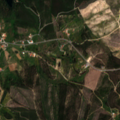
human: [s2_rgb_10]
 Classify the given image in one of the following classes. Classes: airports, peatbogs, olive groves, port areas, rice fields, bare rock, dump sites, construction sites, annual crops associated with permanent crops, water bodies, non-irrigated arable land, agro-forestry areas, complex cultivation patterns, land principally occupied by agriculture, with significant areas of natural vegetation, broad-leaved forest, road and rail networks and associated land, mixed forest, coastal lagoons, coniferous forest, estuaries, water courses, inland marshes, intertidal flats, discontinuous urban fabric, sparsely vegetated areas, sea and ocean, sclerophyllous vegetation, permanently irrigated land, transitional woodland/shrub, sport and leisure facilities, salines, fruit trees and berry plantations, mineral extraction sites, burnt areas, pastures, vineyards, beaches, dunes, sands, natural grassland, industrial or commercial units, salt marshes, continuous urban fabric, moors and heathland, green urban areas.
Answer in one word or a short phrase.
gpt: annual crops associated with permanent crops, land principally occupied by agriculture, with significant areas of natural vegetation, broad-leaved forest, transitional woodland/shrub